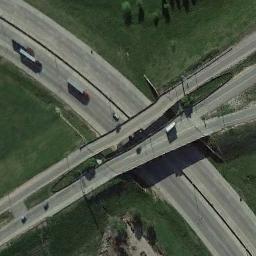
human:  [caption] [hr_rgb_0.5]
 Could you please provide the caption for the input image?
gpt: The cross-line overpass is over the roads on the lawn and some cars are driving on the roads and the overpass .

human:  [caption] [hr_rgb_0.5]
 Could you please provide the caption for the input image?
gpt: Several cars are on the overpass .

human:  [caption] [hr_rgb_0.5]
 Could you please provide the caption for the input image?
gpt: An overpass is above the road .

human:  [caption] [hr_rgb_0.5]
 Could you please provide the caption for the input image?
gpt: The overpass is next to the grass with some cars .

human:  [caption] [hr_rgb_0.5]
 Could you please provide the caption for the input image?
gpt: There are green meadows around the overpass .